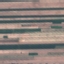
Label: AnnualCrop